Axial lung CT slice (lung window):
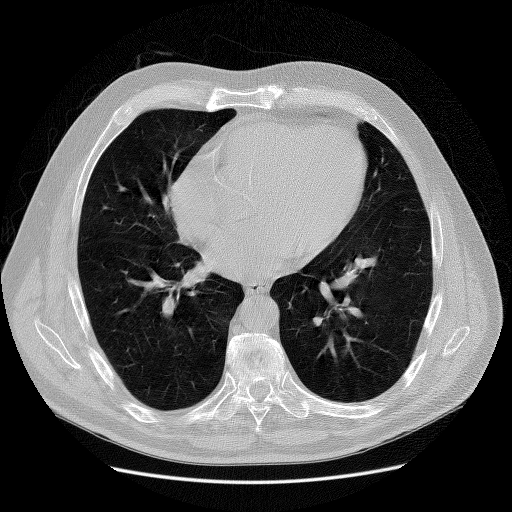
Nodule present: no